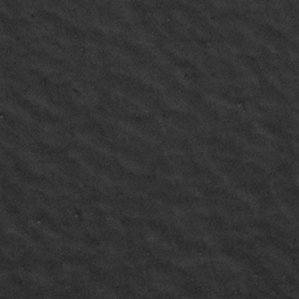
Label: frost